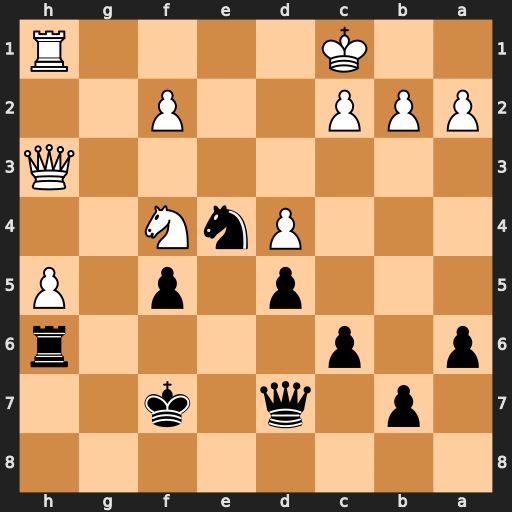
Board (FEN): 8/1p1q1k2/p1p4r/3p1p1P/3PnN2/7Q/PPP2P2/2K4R
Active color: b
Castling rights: -
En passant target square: -
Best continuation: Nxf2 Ng6 Nxh3